Question: I have 1241 daily data from 2012-11-19 to 2017-10-16 but only for week day (for the number of service in a cafeteria). I'm trying to do to prediction,but I have trouble initializing my time series:
'''
timeseries = ts(passage, frequency = 365,
start = c(2012, as.numeric(format(as.Date("2012-11-19"), "%j"))),
end = c(2017, as.numeric(format(as.Date("2017-10-16"), "%j"))) )
'''
If I do like that, because of missing weekend, my variable will loop back after getting to 1241, all the way to 1791 (which correspond to the number of day between my 2 date) and if I want to make a train time series, choosing a date with the parameter "end" will make it not corresponding to the actual date's data.
So I can I overcome this problem? I know that I can create my time series directly with ( and I'm choosing the right frequency ?, if I put 5 or 7 the axis go into very far years)
'''
timeseries = ts(passage, frequency = 365)
'''
but I loose the ability to choose a start and en date and can't see that information in a plot
Edit: The reason I want to keep it to weekly data with 5 day is so when I plot the forecast, I don't get lots of zero in the plot
'''
plot(forecast(timeseries_00))
'''
like this
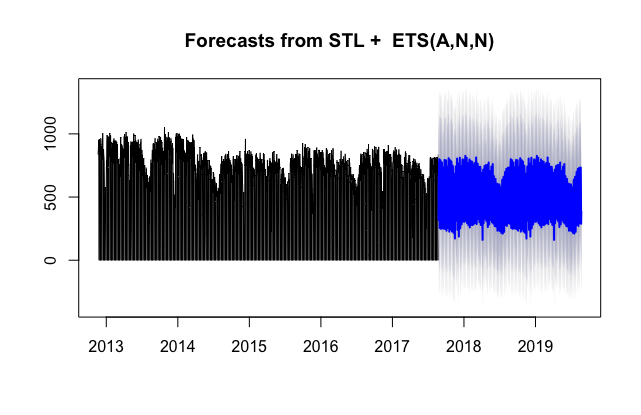
Answer: if I understand your problem correctly, this one could be a solution:
Step 1) I create a time series (passage) with length 1241 like yours.
'''
passage<-rep(1:1241)
'''
<URL>
Step 2) I convert the time series in a matrix where every single column is a working day (adding 4 zeros because the time series end at monday), after that I add two additional columns to the matrix with zero values (Saturday and Sunday), I come back to a time series using function unmatrix (package gdata) and I delete the last 6 zeros (4 added by myself and 2 coming from Sunday and Saturday columns)
'''
passage_matrix<-cbind(t(matrix(c(passage,c(0,0,0,0)),nrow = 5)),0,0)
library(gdata)
passage_00<-as.numeric(unmatrix( passage_matrix ,byrow=T))
passage_00<-passage_00[1:(length(passage_00)-6)]
'''
Step 3) I create my new time series
'''
timeseries_00 = ts(passage_00,
frequency = 365,
start = c(2012, as.numeric(format(as.Date("2012-11-19"),
"%j"))))
'''
Step 4) Now I'm able to plot the time series with correct date label (just for working days in my exemple below)
'''
date<-seq(from=as.Date("2012-11-19"),by=1,length.out=length(timeseries_00))
plot(timeseries_00[timeseries_00>0],axes=F)
axis(1, at=1:length(timeseries_00[timeseries_00>0]), labels=date[timeseries_00>0])
'''
<URL>
Step 4) Forecast the time series
'''
for_00<-forecast(timeseries_00)
'''
Step 5) I have to modify my original time series in order to have same length beetween forecast data and original data
'''
length(for_00$mean) #length of the prediction
passage_00extended<-c(passage_00,rep(0,730)) #Add zeros for future date
timeseries_00extended = ts(passage_00extended, frequency = 365,
start = c(2012, as.numeric(format(as.Date("2012-11-19"), "%j"))))
date<-seq(from=as.Date("2012-11-19"),by=1,length.out=length(timeseries_00extended))
'''
Step 6) I have to modify predicted data in order to have the same length of timeseries_00extended, all fake data (0 values) are changed in "NA"
'''
pred_mean<-c(rep(NA,length(passage_00)),for_00$mean) #Prediction mean
pred_upper<-c(rep(NA,length(passage_00)),for_00$upper[,2]) #Upper 95%
pred_lower<-c(rep(NA,length(passage_00)),for_00$lower[,2]) #Lower 95%
passage_00extended[passage_00extended==0]<-rep(NA,sum(passage_00extended==0))
'''
Step 7) I plot original data (passage_00extended) and predictions on the same plot (with different colours for mean [blue] and upper and lower bound [orange])
'''
plot(passage_00extended,axes=F,ylim=c(1,max(pred_upper[!is.na(pred_upper)])))
lines(pred_mean,col="Blue")
lines(pred_upper,col="orange")
lines(pred_lower,col="orange")
axis(1, at=1:length(timeseries_00extended), labels=date)
'''
<URL>